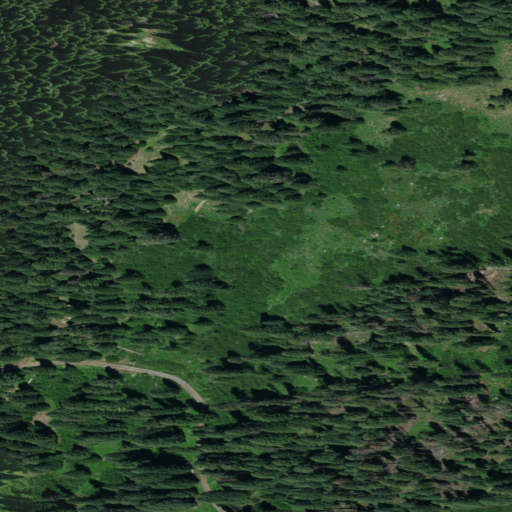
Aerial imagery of plain(s) in California named Olsen Meadows containing evergreen forest, shrub, open development, and high intensity development